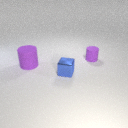
large purple rubber cylinder to the left of small blue metal cube